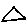
Label: triangle